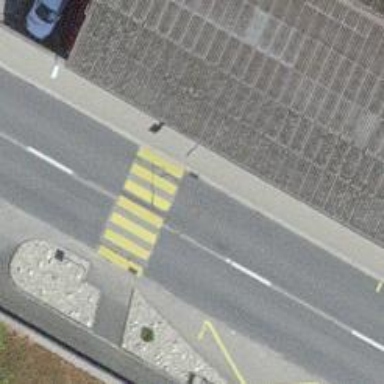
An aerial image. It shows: Zebra crossing on the road.